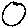
Label: circle